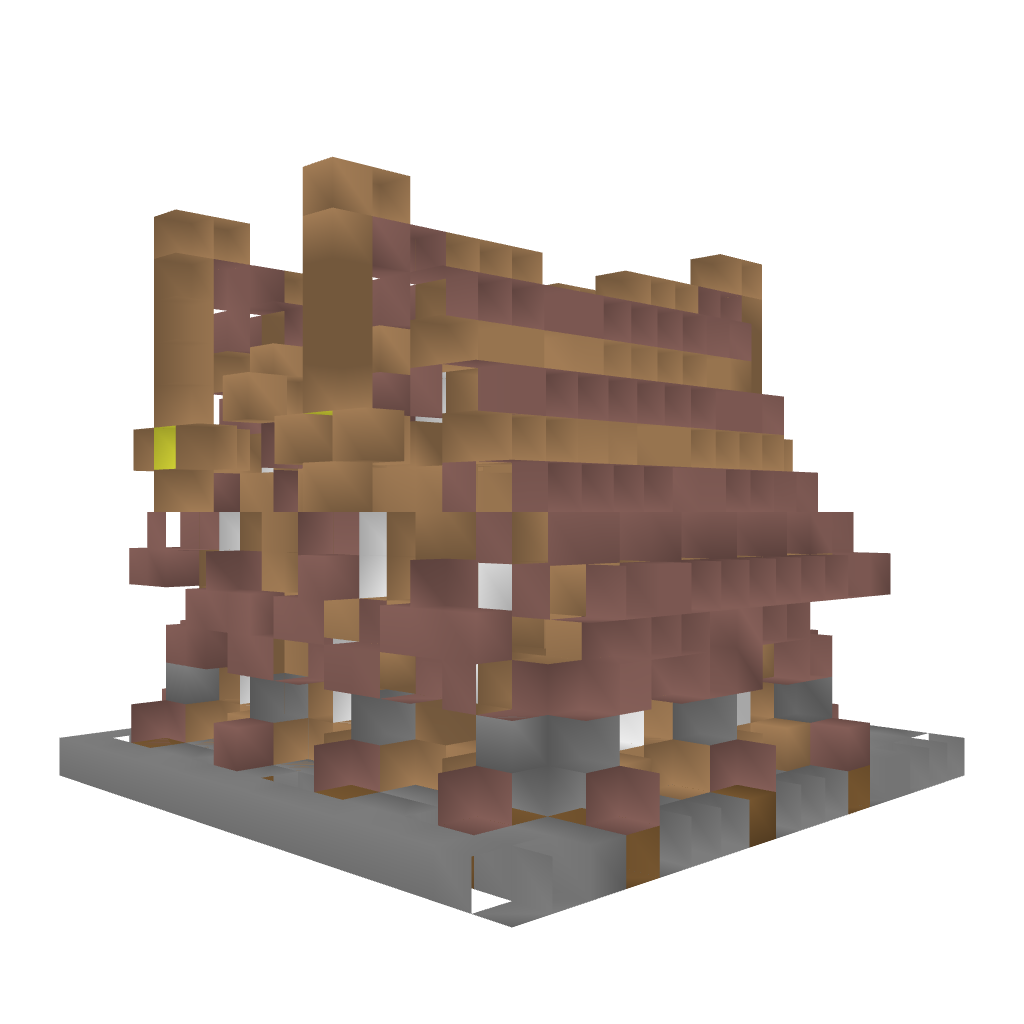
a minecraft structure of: Medieval House high quality